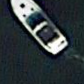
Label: civil